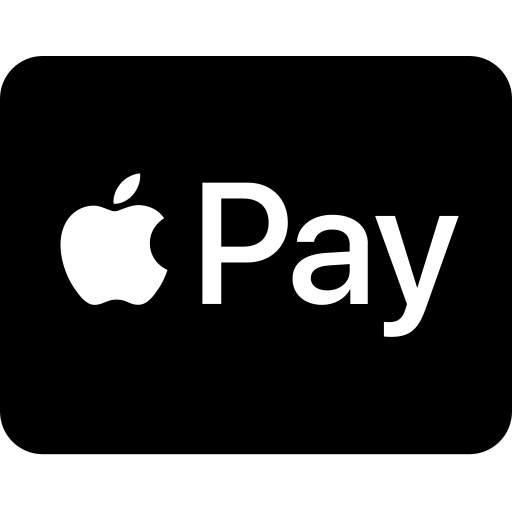
Tags: icon, FontAwesome, fa-icon, brand, cc, apple, pay